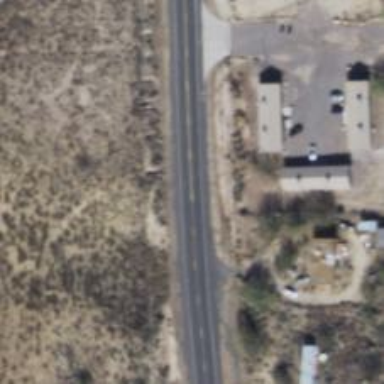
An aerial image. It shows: Asphalt road classified as trunk highway.